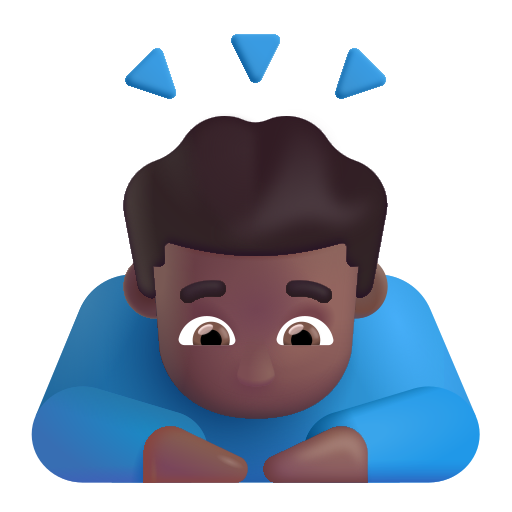
man bowing color  dark